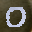
Label: 0